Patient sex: M
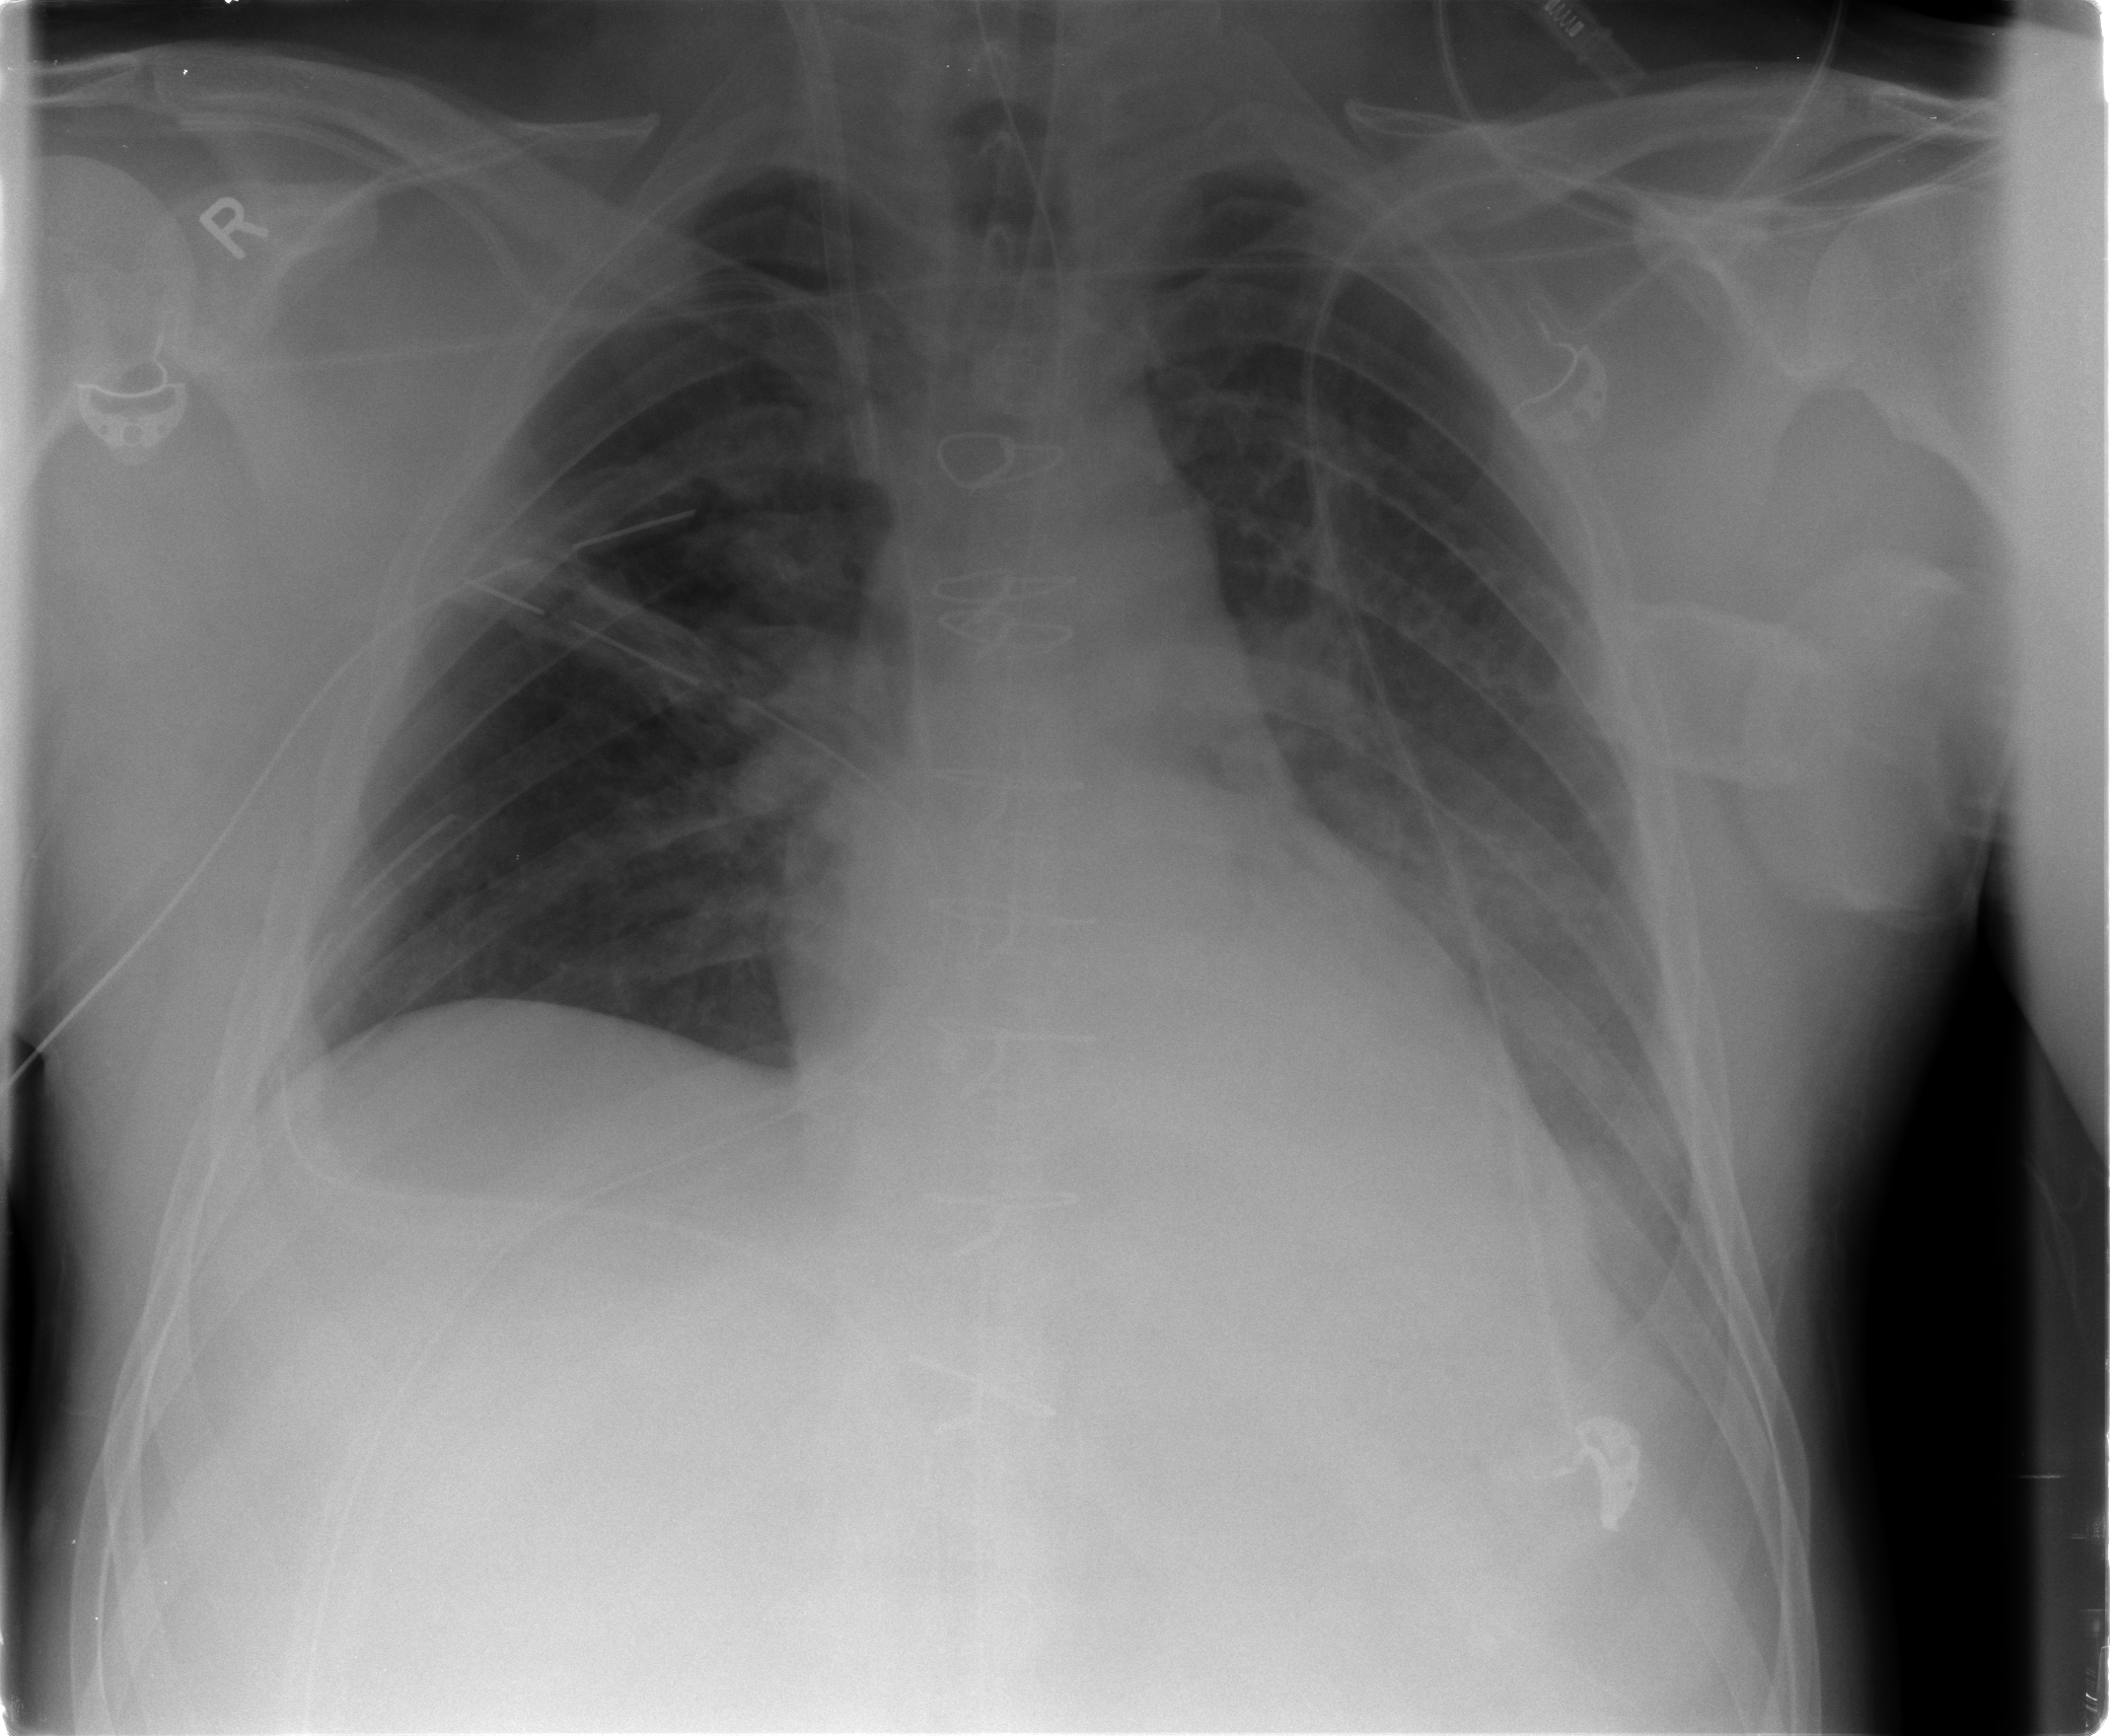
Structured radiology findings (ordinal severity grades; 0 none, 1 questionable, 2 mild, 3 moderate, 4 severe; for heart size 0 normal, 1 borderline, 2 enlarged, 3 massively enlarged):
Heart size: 0
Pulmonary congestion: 1
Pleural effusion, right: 0
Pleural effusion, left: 1
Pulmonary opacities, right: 0
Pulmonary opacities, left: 2
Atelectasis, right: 1
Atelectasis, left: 2